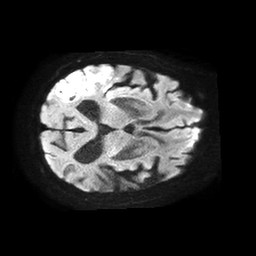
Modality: TRACE
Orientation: axial
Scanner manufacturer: philips
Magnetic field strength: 1.5 T
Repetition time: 4.6 s
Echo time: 0.08631 s